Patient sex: F
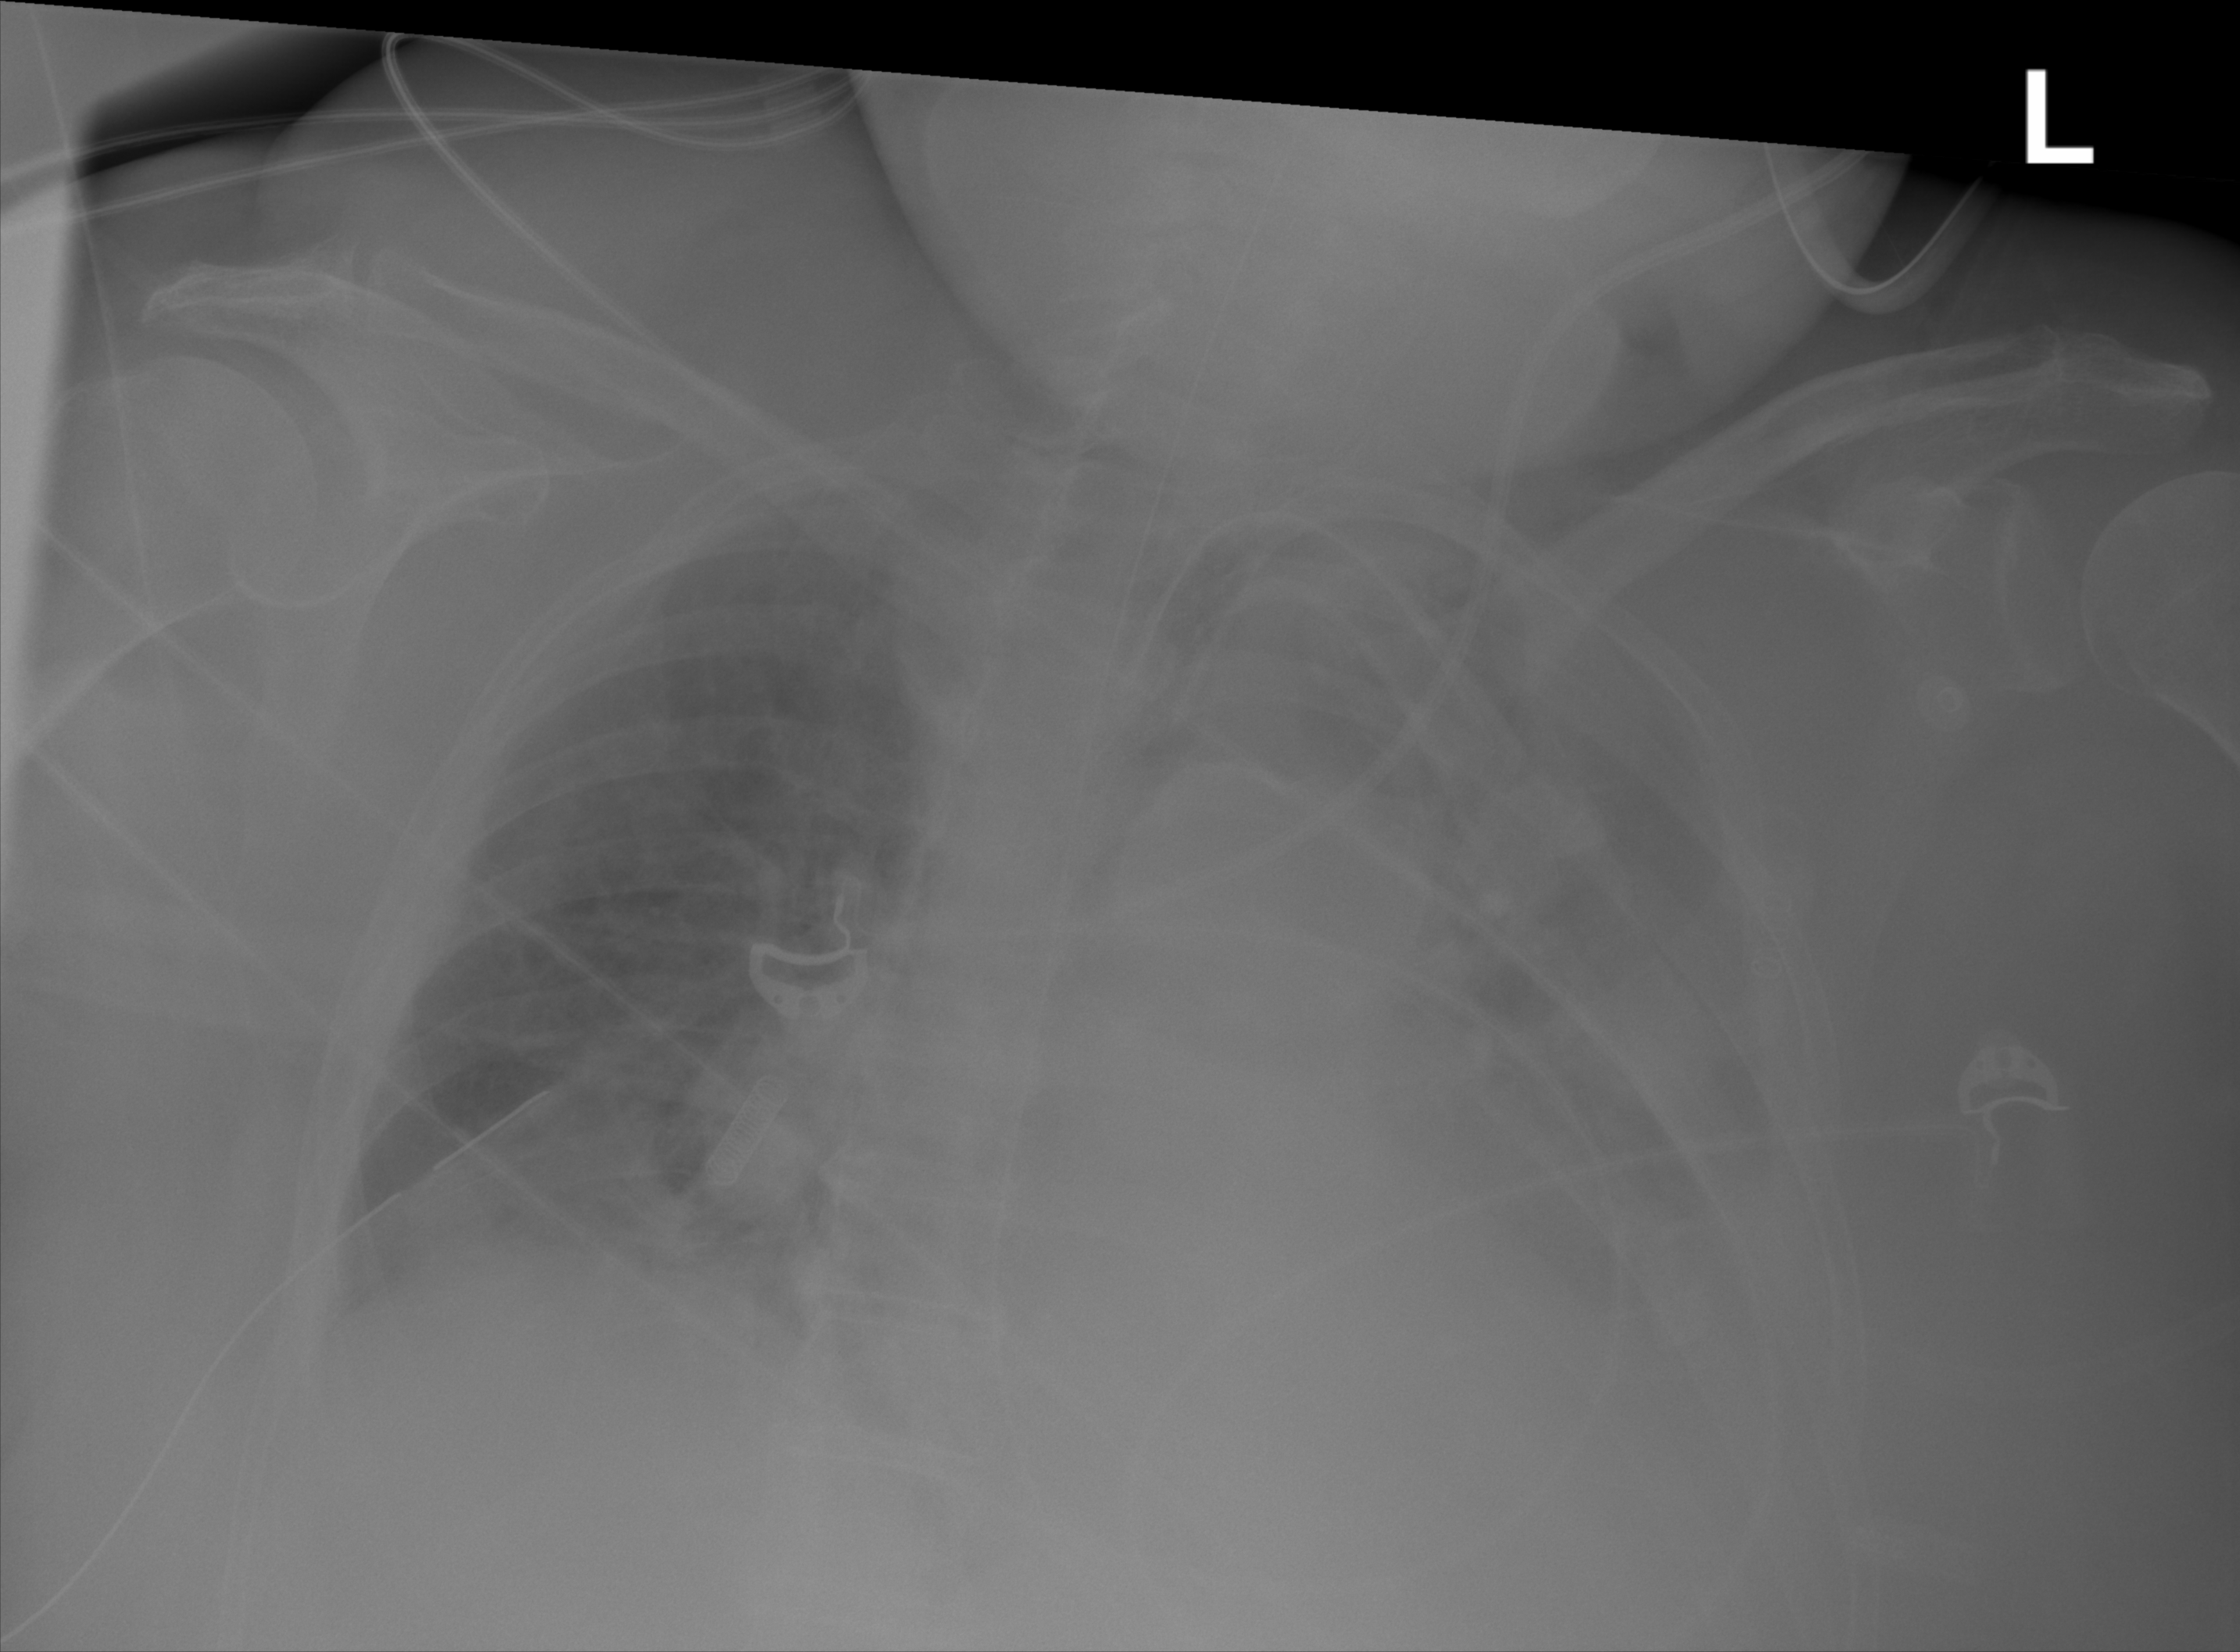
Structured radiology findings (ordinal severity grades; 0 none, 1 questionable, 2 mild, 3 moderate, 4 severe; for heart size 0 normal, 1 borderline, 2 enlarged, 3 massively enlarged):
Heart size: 2
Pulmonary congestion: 2
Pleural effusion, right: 2
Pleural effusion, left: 3
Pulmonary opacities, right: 2
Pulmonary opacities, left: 2
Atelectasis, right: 2
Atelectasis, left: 3